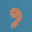
Label: 9